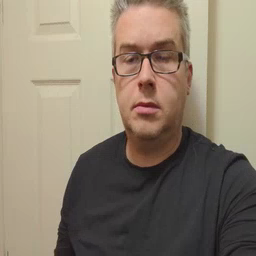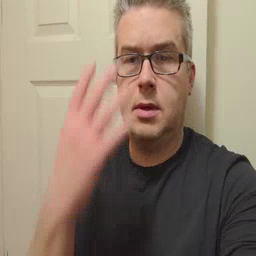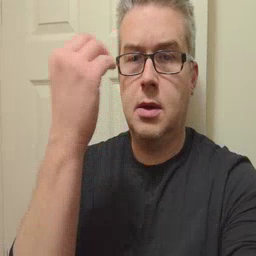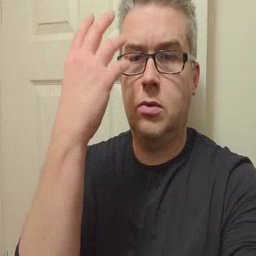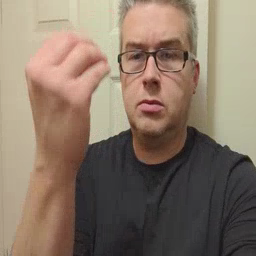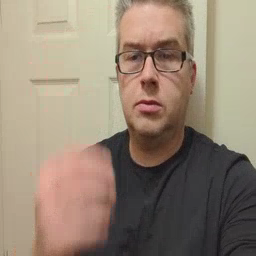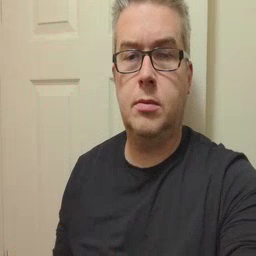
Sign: outside